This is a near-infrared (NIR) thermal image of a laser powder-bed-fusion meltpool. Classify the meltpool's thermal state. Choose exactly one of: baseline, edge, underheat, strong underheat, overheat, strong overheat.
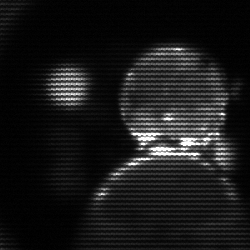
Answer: edge